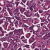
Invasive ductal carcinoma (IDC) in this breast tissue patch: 1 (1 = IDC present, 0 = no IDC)